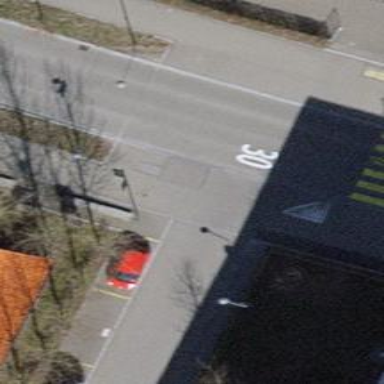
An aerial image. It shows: Unmarked crossing with traffic calming table.